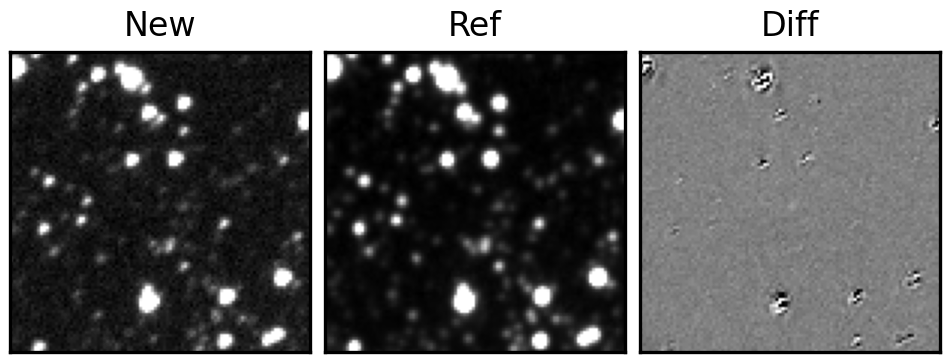
Label: real